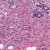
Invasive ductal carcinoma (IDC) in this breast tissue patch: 1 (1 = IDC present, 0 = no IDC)